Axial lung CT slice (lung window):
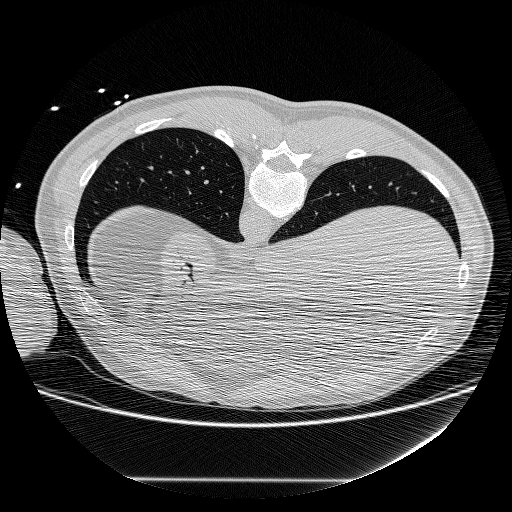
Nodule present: no